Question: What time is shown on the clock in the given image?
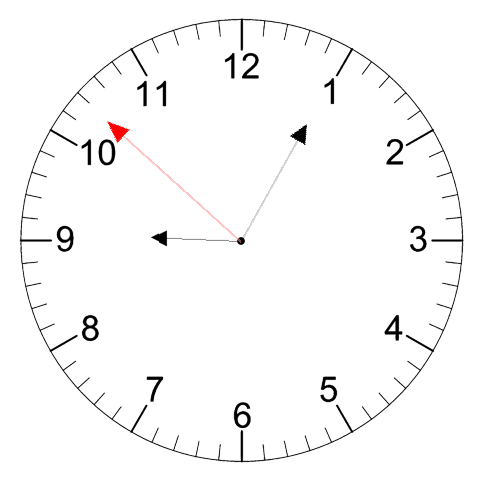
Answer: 09:04:52